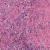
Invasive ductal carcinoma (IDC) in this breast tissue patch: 0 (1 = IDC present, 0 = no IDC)